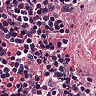
Metastatic tissue present: no